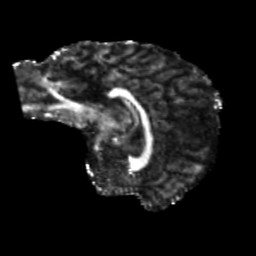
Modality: FA
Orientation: sagittal
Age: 50
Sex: female
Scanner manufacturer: siemens
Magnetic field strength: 3 T
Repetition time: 5.25 s
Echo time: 0.08 s